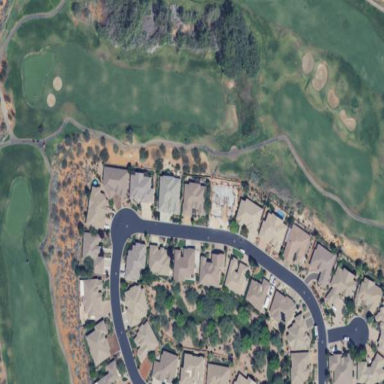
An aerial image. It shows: Area with grass used as rough in golf course.